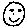
Label: smiley face